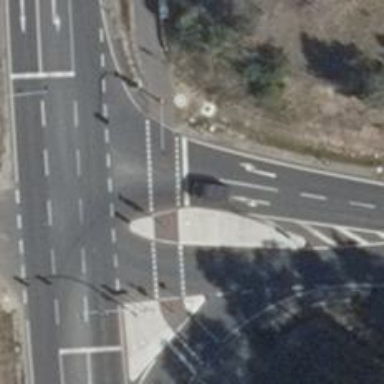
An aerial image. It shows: Motorway link with asphalt surface and traffic calming island.